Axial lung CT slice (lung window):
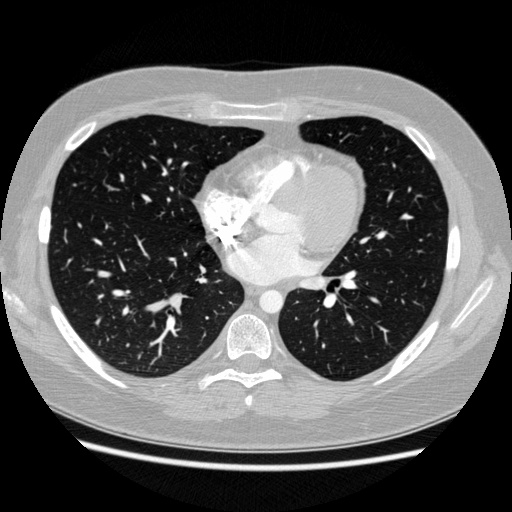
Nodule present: no